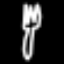
Label: fork